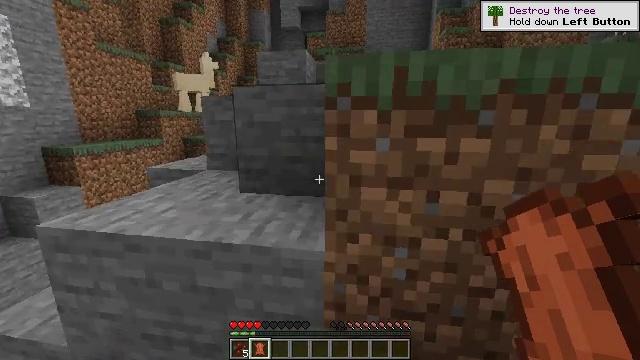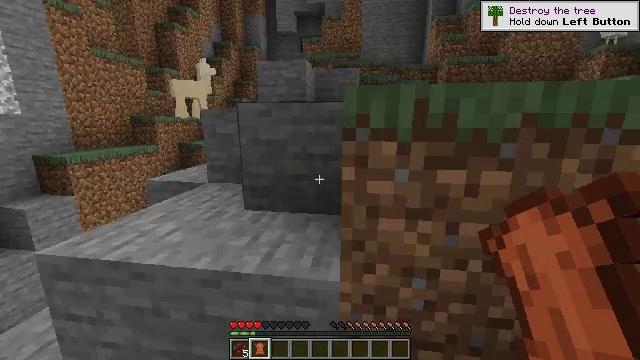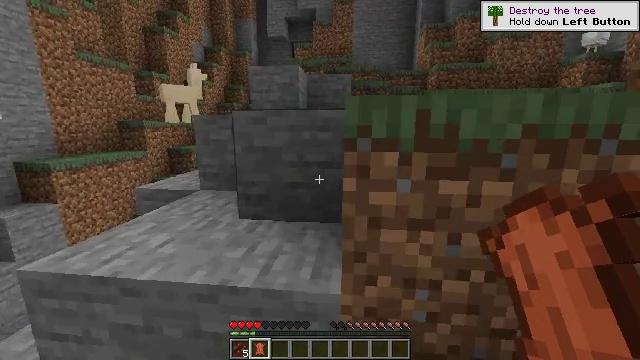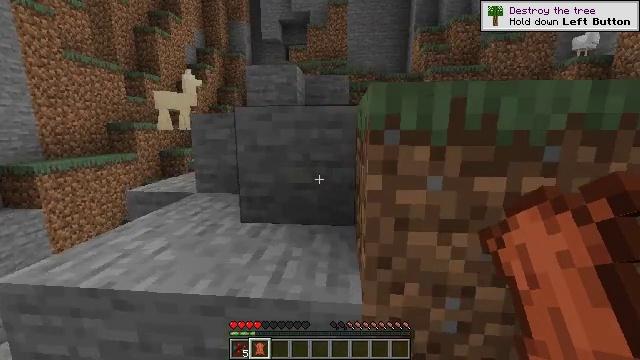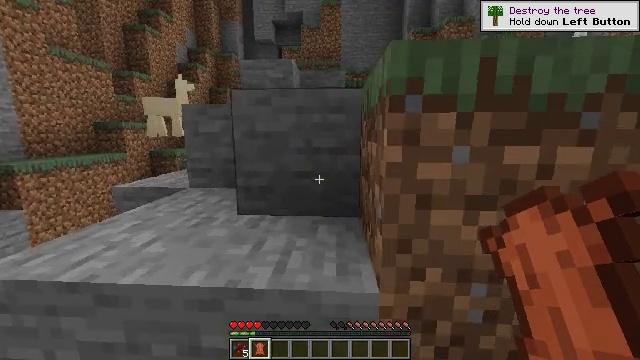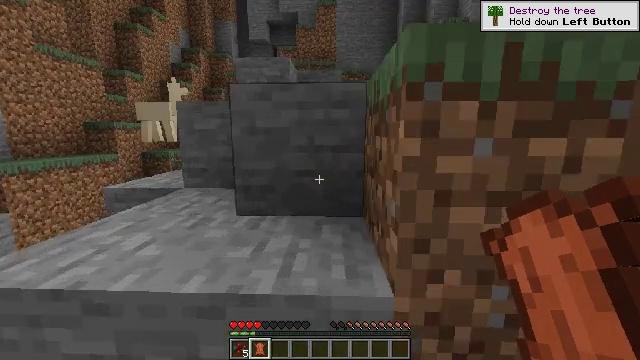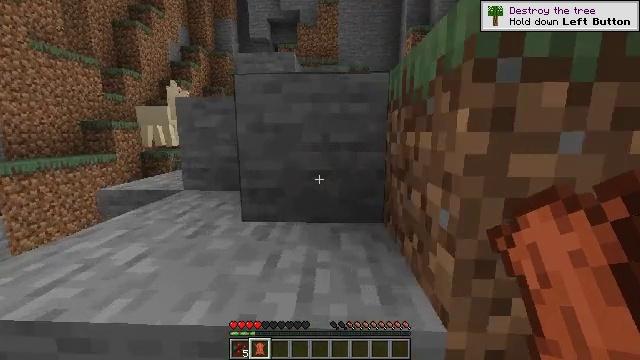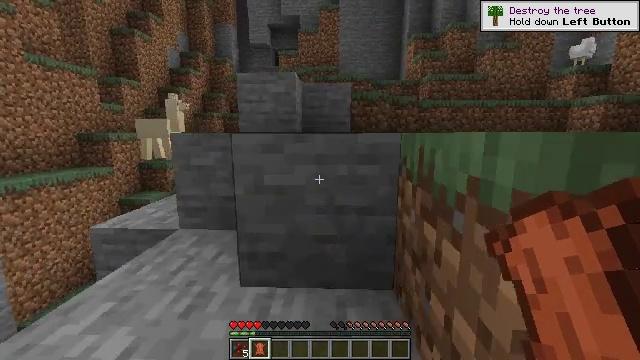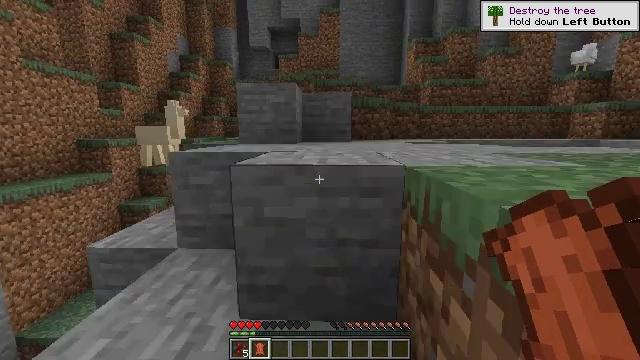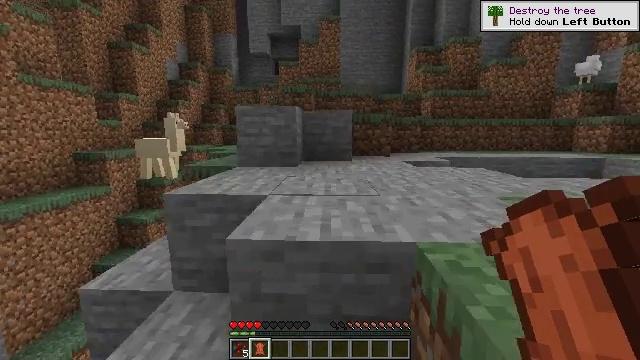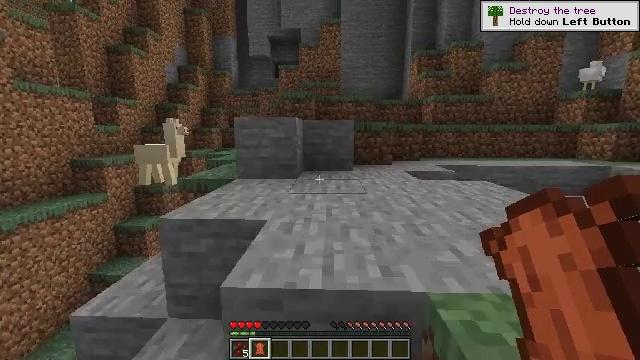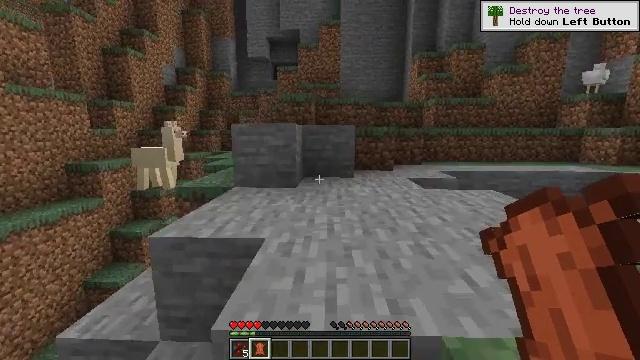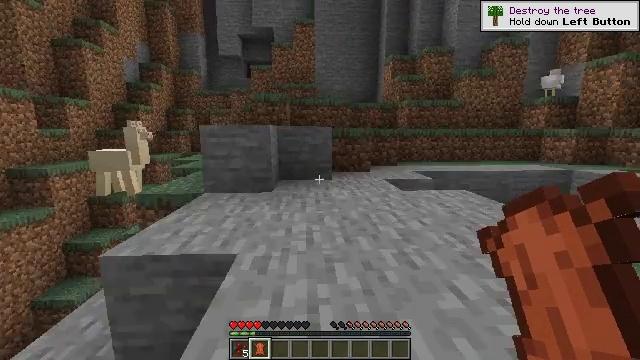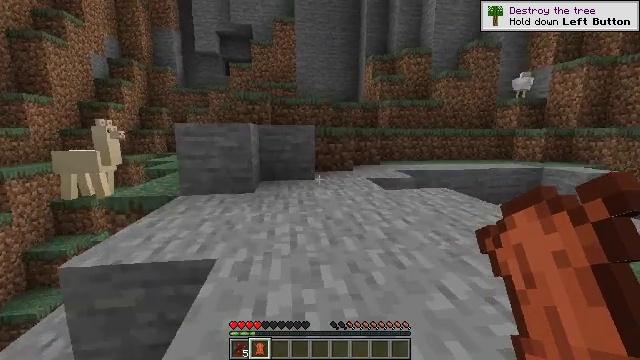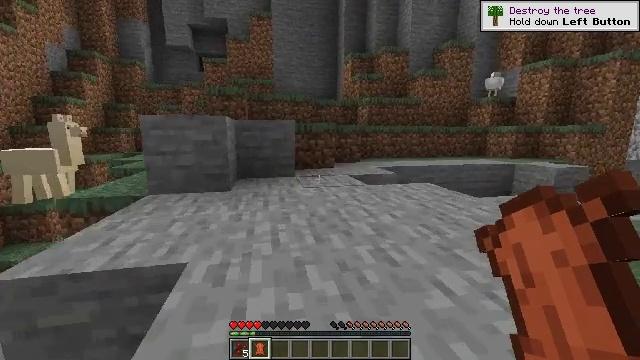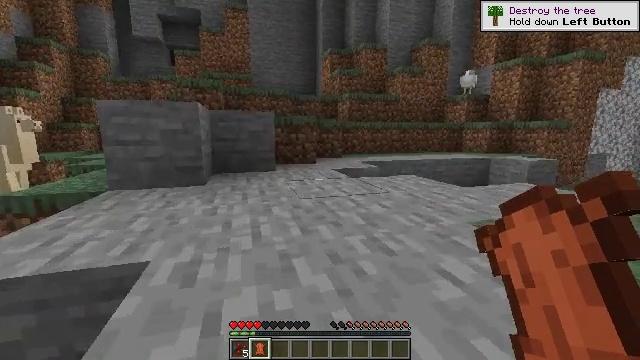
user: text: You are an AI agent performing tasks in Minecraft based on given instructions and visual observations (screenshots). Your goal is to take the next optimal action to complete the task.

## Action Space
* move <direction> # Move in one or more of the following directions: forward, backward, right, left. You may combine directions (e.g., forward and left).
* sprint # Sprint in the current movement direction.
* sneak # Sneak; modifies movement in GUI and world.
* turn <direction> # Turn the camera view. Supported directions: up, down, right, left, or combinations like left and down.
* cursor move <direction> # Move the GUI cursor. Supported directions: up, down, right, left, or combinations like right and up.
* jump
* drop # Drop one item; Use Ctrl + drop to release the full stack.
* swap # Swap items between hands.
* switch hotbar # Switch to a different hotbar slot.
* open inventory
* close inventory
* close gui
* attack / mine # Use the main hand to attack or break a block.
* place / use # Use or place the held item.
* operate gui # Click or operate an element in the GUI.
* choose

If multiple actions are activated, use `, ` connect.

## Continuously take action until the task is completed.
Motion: motion action
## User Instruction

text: Gather bee nest from a tree in the forest.
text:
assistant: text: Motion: move forward, turn right, jump
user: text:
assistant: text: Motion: move forward, turn right, jump
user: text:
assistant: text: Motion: move forward, turn right, jump
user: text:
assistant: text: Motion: move forward, turn right, jump
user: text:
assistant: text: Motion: move forward, turn right, jump
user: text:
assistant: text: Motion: move forward, jump
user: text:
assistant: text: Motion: move forward, jump
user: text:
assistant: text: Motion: move forward, jump
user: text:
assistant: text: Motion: move forward, jump
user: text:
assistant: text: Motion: move forward, jump
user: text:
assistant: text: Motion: move forward, jump
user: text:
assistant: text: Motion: move forward, turn right, jump
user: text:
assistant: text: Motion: move forward, turn right, jump
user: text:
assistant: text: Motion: move forward, turn right, jump
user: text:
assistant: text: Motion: move forward, turn right, jump
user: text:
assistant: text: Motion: move forward, jump
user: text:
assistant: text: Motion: move forward, turn right, jump
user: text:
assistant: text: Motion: move forward, turn right, jump
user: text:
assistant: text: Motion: move forward, turn right, jump
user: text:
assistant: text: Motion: move forward, jump
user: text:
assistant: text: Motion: move forward, jump
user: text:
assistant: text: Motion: move forward, turn left and down, jump
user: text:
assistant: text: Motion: move forward, turn left and down, jump
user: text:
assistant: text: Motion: move forward, jump
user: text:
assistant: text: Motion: move forward, turn right, jump
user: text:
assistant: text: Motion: move forward, turn right, jump
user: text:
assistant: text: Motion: move forward, turn right, jump
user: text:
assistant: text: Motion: move forward, turn right
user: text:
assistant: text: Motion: move forward, turn right
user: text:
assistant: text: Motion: move forward